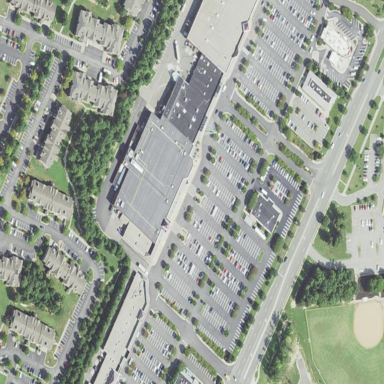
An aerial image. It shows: Retail area.